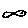
Label: fish